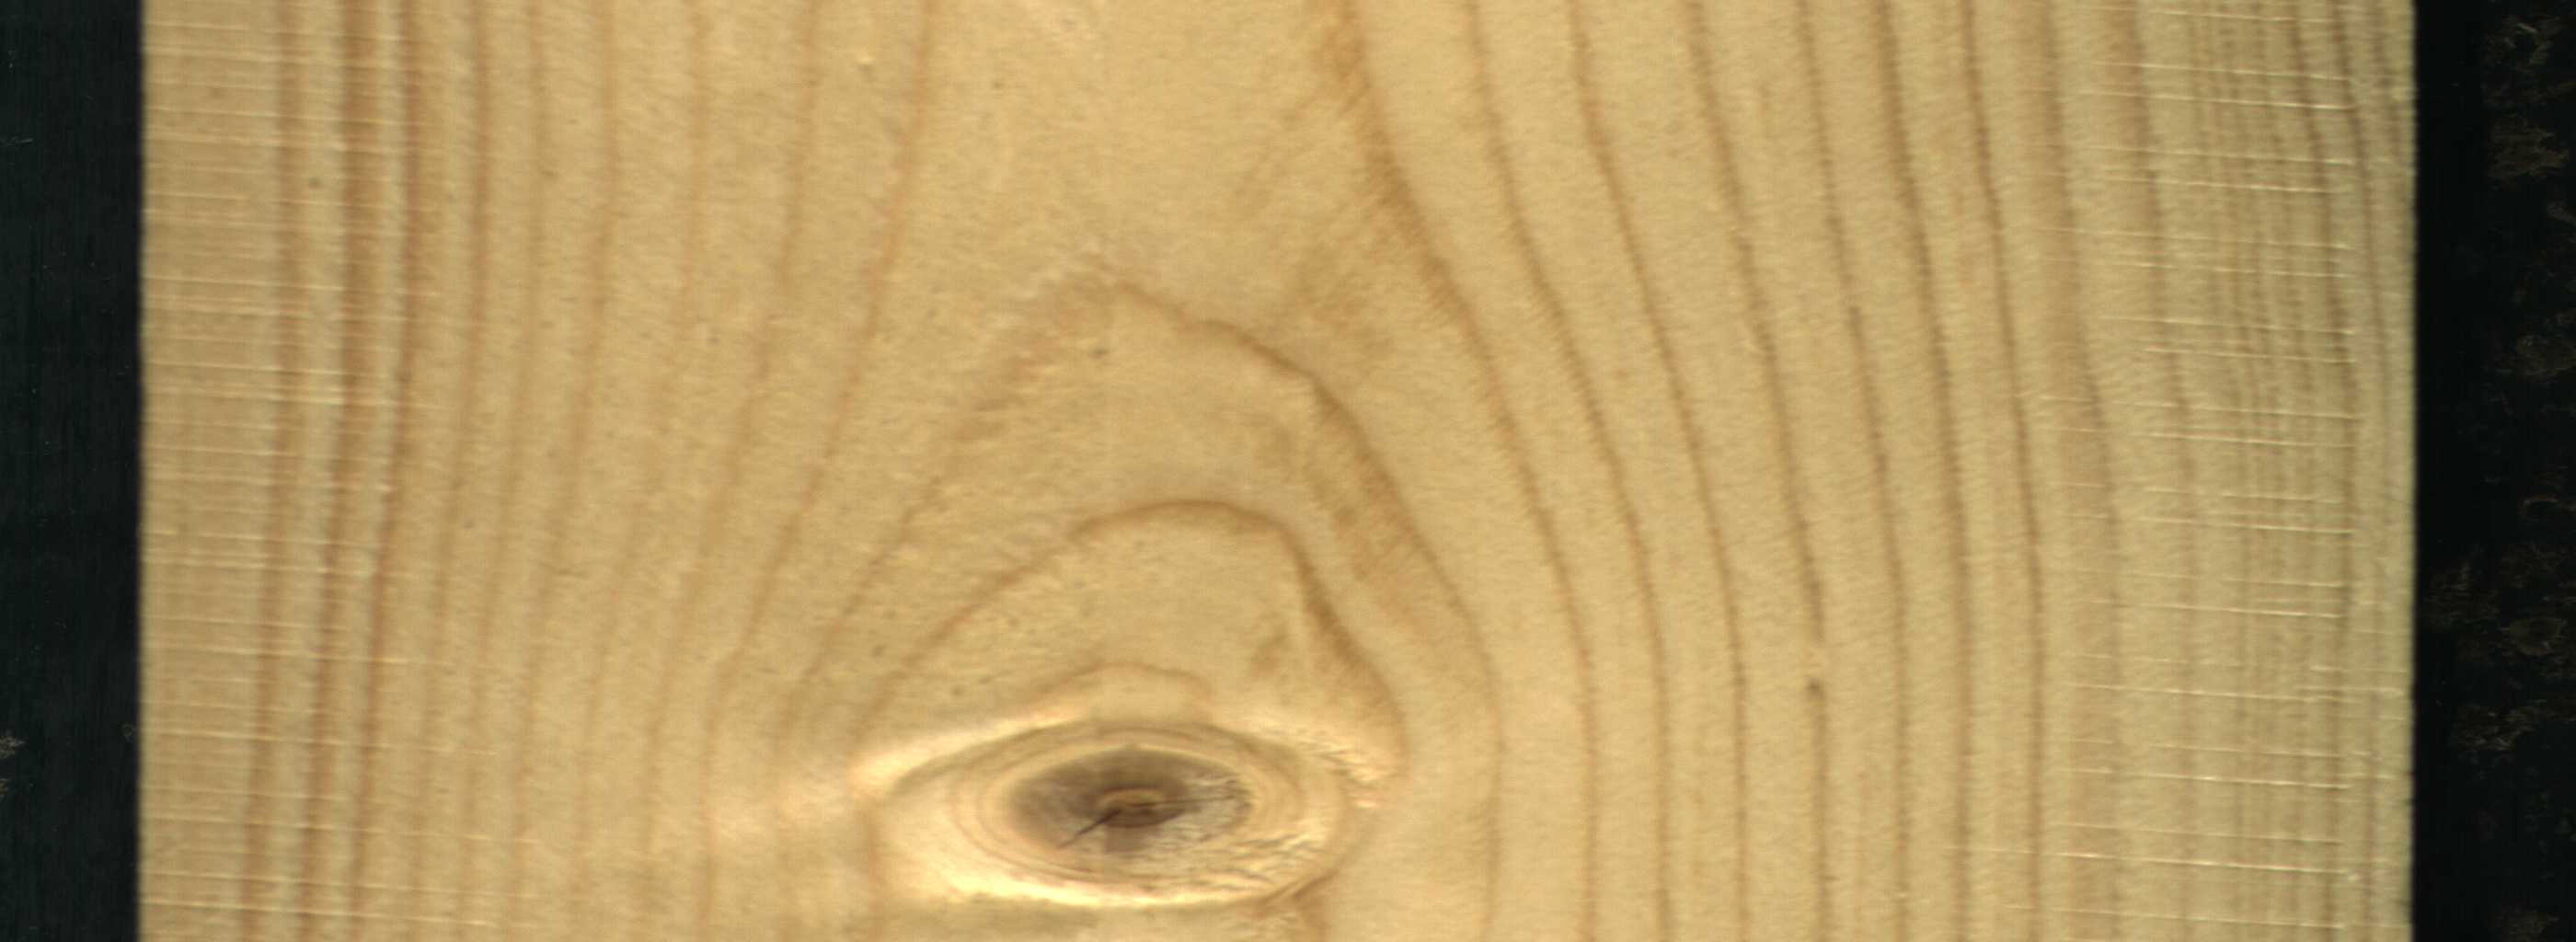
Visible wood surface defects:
Live_Knot